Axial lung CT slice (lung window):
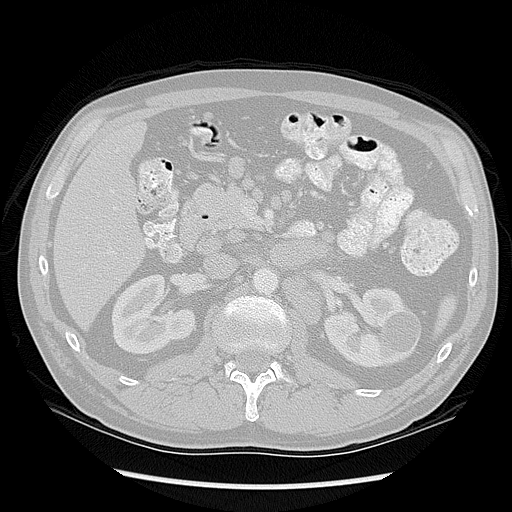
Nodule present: no